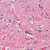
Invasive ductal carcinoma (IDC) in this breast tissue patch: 1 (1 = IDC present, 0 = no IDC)